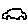
Label: car